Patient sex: F
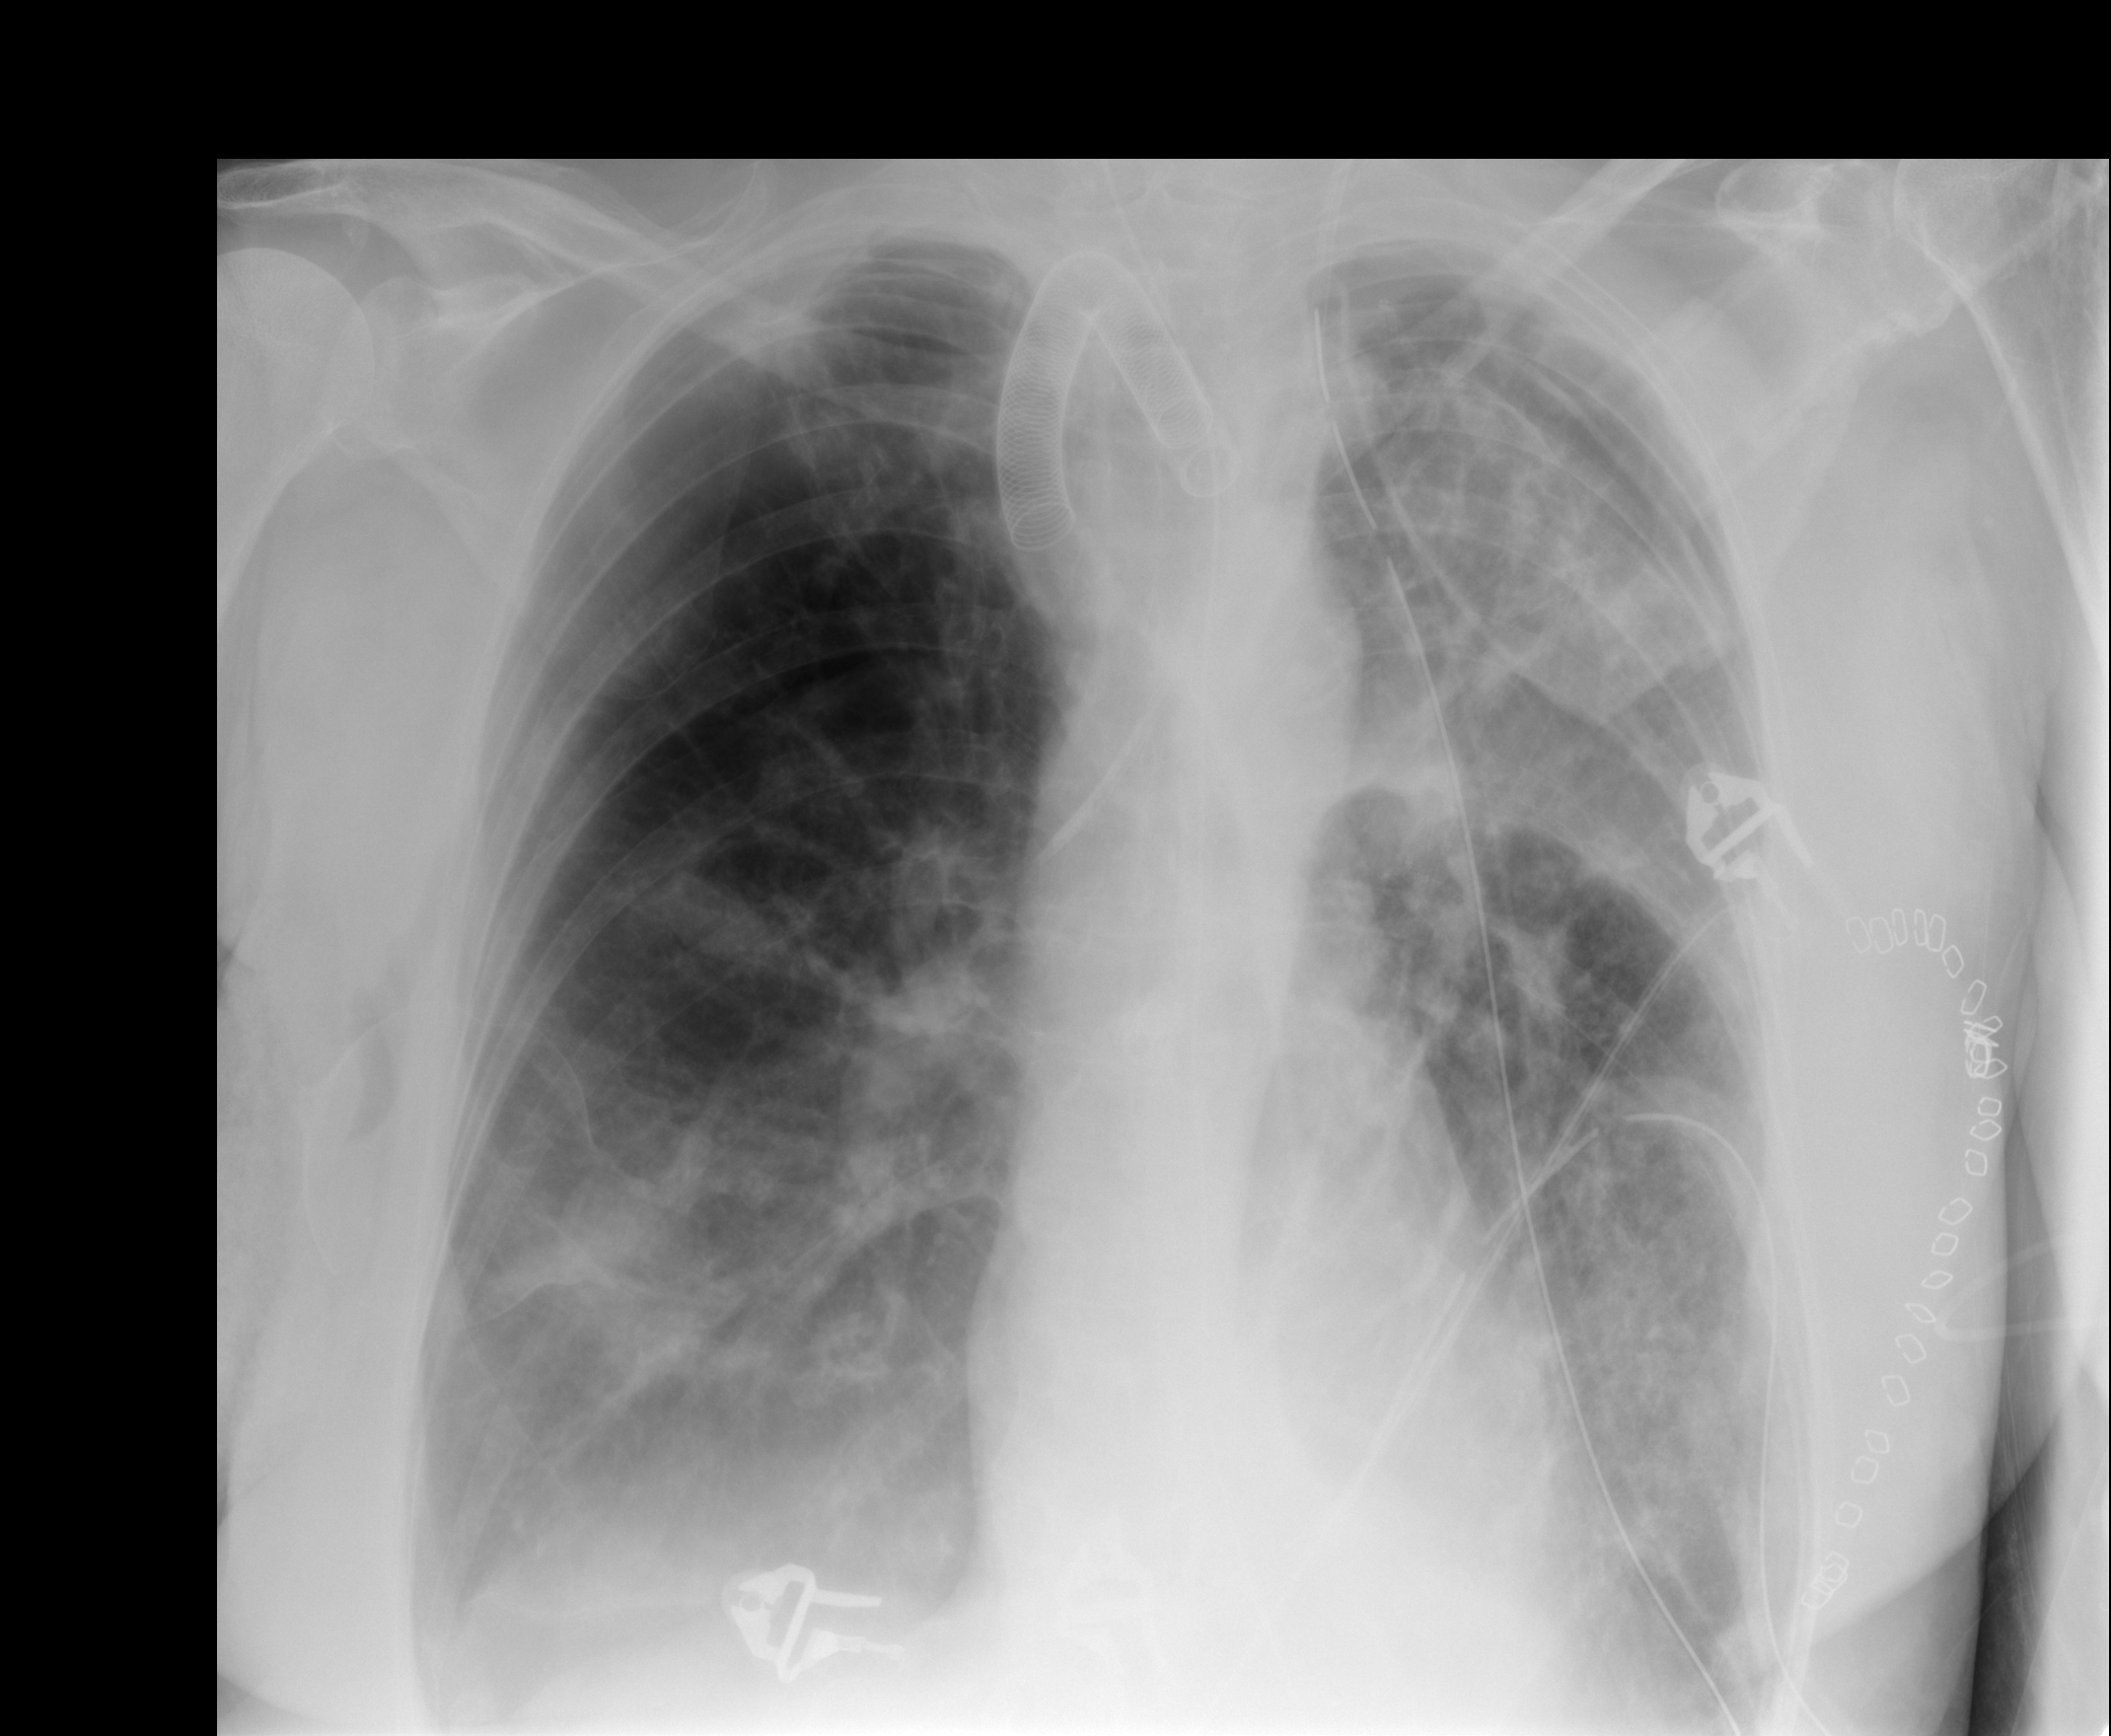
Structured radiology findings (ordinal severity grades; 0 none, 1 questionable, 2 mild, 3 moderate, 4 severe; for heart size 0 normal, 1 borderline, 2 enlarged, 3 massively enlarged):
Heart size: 0
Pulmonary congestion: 2
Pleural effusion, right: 0
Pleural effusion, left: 0
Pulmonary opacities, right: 2
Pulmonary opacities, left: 3
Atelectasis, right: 2
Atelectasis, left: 3